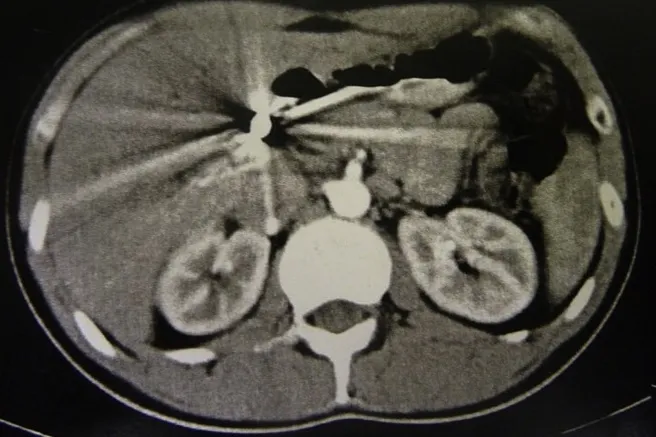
Computed tomography (CT) with visualization of metallic fragment near at biliary tract and hepatic hilum.
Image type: radiology (ct)